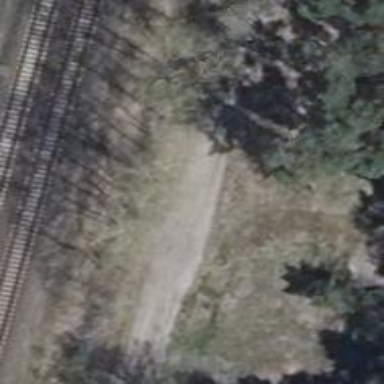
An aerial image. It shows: Track with grade 2 tracktype.